Aerial crown-view tile of a tropical tree (Barro Colorado Island, Panama), acquired 20250915:
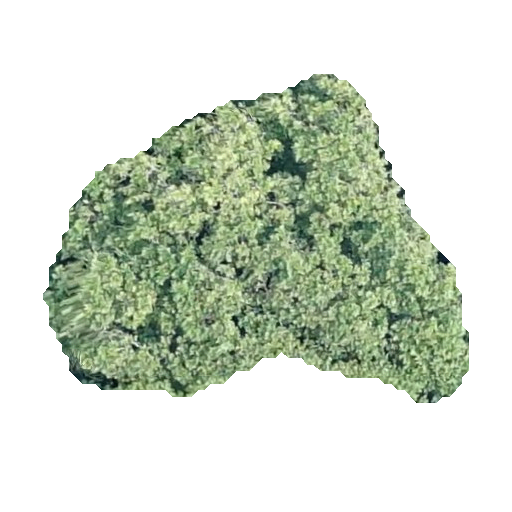
Species: Anacardium excelsum
GBIF accepted scientific name: Anacardium excelsum
Crown area: 137.556 m²